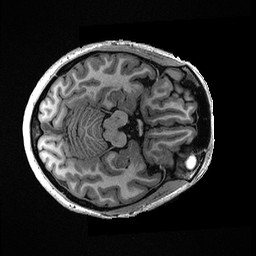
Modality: T1w
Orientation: axial
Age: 41
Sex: female
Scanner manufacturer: ge
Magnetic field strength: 3 T
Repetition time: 0.006952 s
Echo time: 0.00292 s